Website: macys
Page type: delivery-shipping
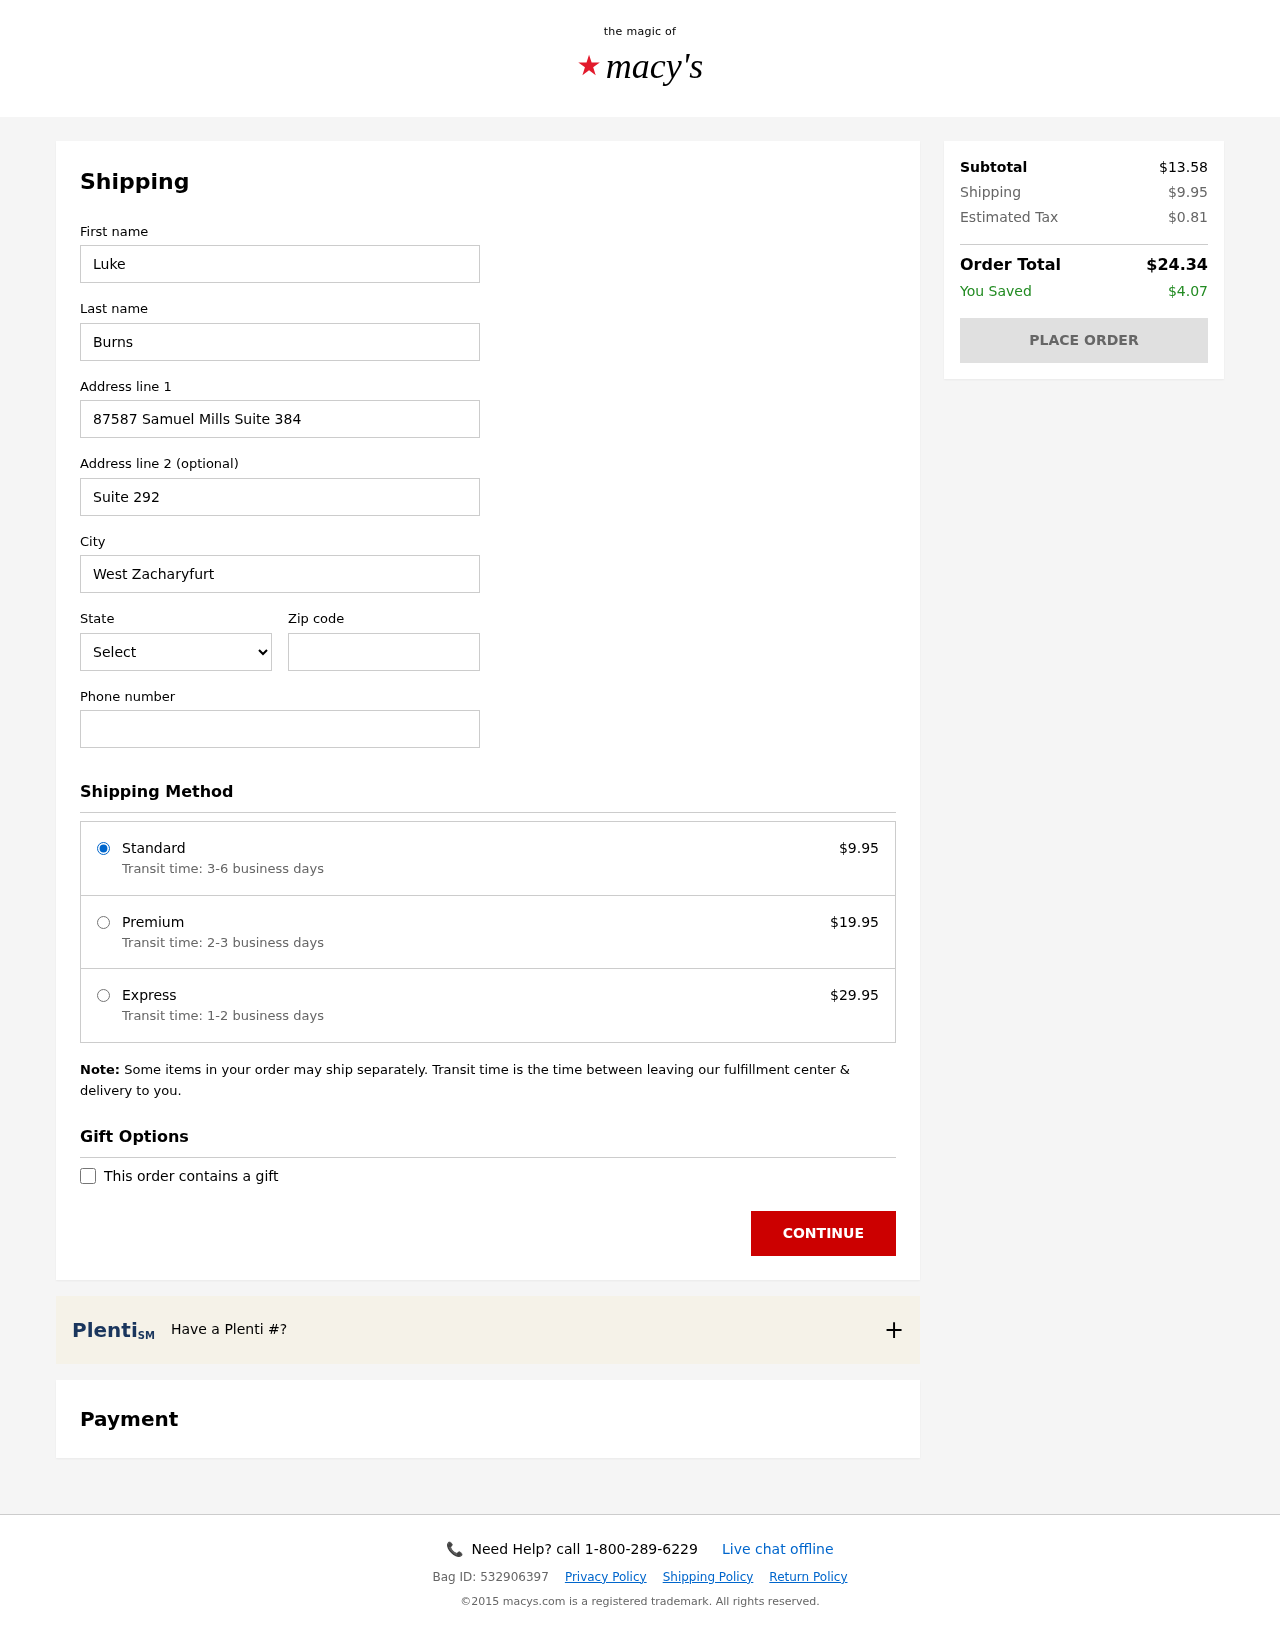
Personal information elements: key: PII_CITY
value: West Zacharyfurt
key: PII_FIRSTNAME
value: Luke
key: PII_LASTNAME
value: Burns
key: PII_PHONE
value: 9665510333
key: PII_POSTCODE
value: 24109
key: PII_STATE_ABBR
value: HI
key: PII_STREET
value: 87587 Samuel Mills Suite 384
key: PII_STREET2
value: Suite 292
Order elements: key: ORDER_SHIPPING_COST
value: $9.95
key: ORDER_SHIPPING_PREMIUM
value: $19.95
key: ORDER_SHIPPING_EXPRESS
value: $29.95
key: ORDER_SUBTOTAL
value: $13.58
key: ORDER_TAX
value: $0.81
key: ORDER_TOTAL
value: $24.34
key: ORDER_SAVINGS
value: $4.07